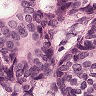
Metastatic tissue present: yes